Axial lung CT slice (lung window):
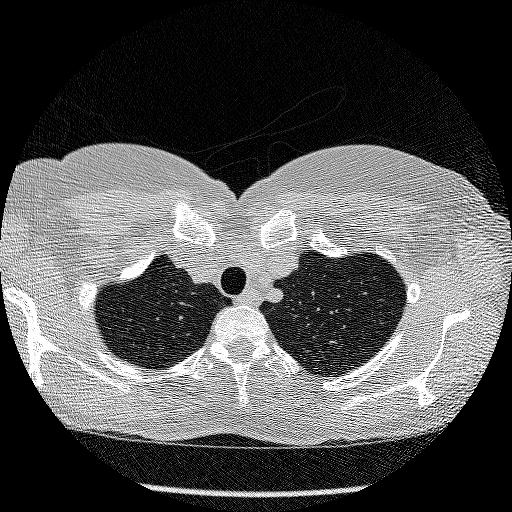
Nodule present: no